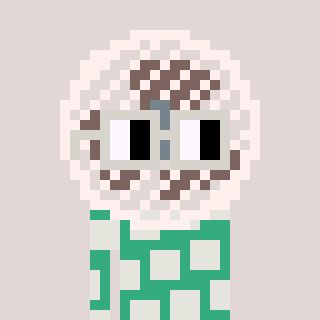
a pixel art character with square light gray glasses, a fan-shaped head and a teal-colored body on a warm background